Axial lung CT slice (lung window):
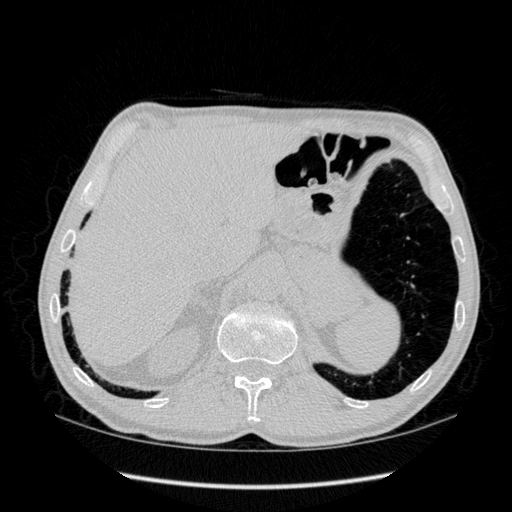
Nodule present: no